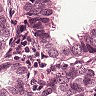
Metastatic tissue present: yes